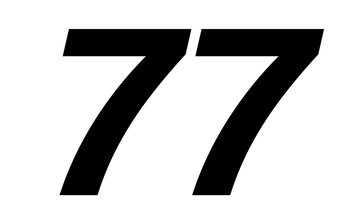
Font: InstrumentSans-Italic_Bold_Italic